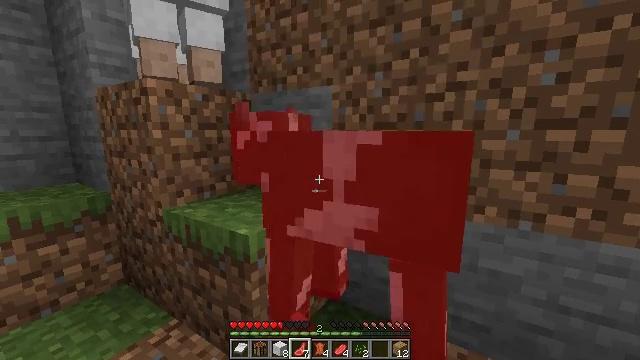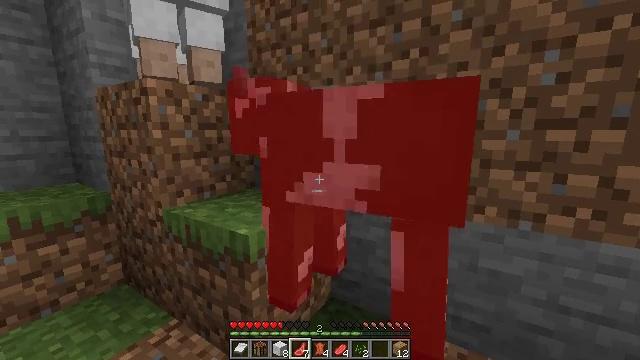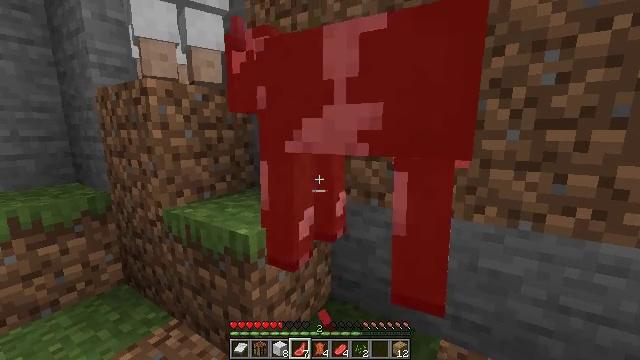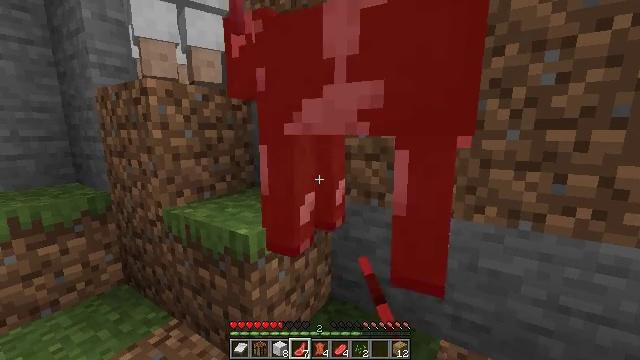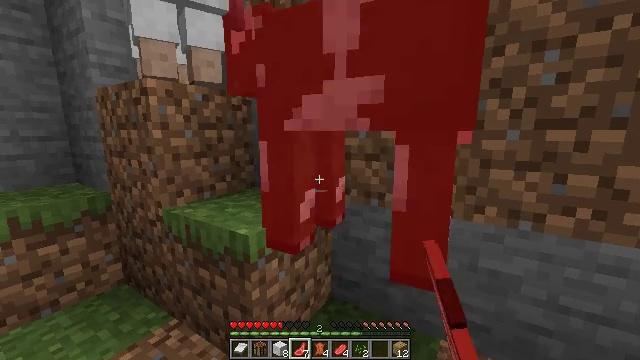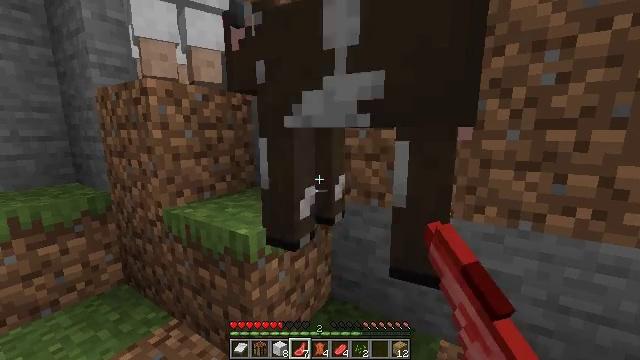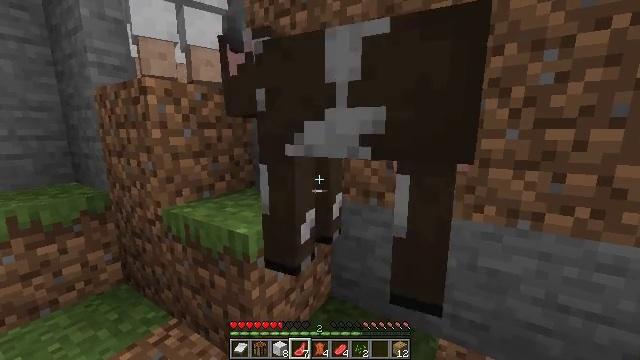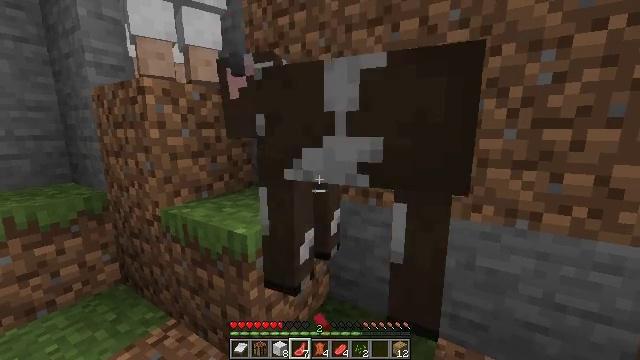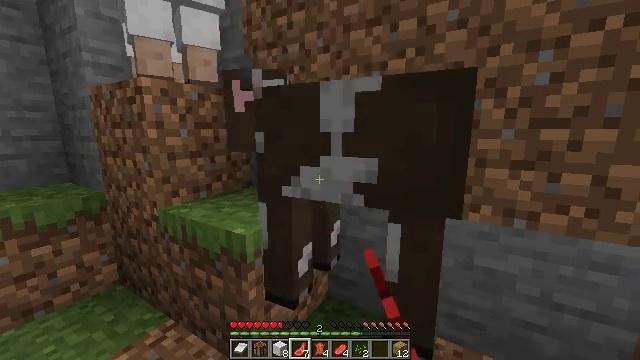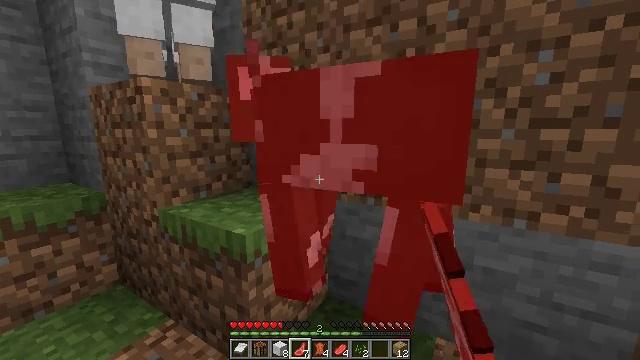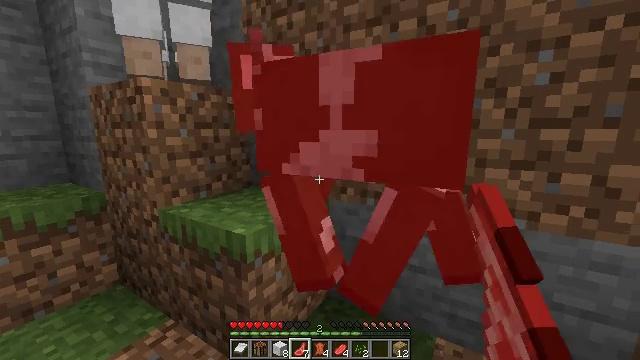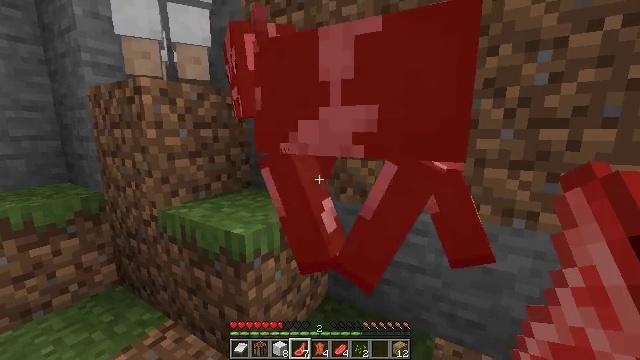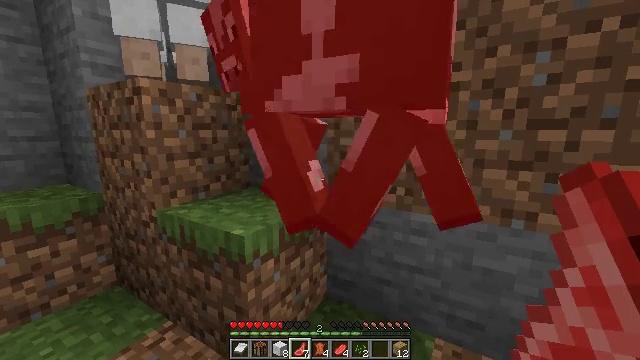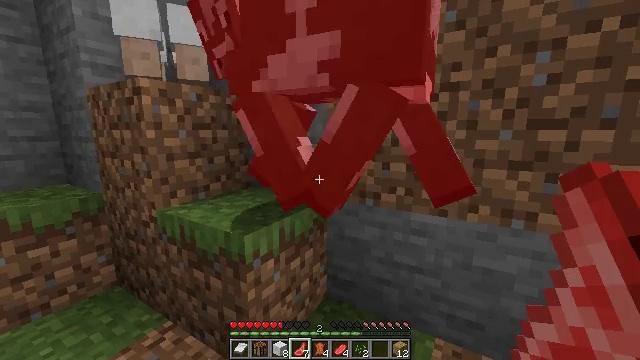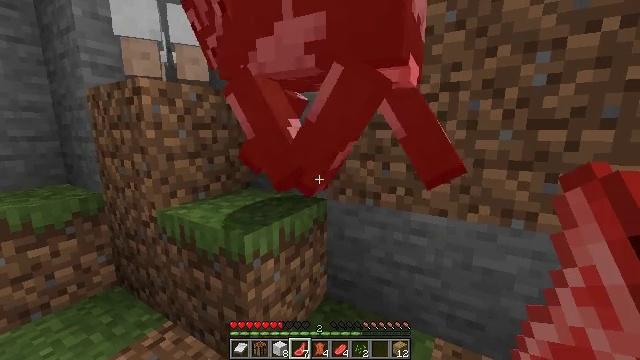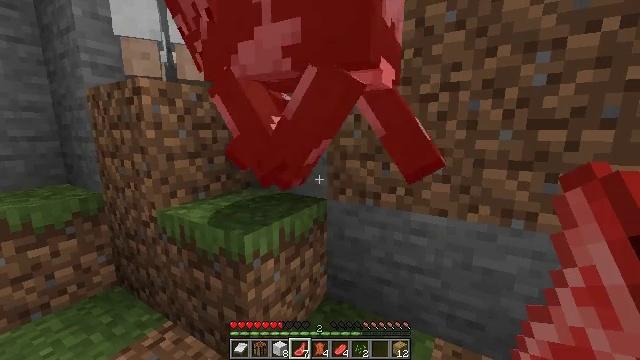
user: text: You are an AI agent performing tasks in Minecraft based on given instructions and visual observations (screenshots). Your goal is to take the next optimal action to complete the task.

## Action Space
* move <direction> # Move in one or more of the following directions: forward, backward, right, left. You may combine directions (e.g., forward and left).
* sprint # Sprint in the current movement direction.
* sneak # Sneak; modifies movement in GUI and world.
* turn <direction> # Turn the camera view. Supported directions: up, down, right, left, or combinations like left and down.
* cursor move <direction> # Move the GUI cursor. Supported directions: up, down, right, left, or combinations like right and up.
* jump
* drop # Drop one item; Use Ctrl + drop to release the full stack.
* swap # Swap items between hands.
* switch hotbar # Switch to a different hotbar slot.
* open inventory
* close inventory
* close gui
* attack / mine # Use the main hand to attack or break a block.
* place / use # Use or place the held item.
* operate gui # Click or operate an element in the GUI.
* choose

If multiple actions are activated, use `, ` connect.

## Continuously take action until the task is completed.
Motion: motion action
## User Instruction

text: Hunt animals.
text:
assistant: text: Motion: attack / mine
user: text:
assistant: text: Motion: attack / mine
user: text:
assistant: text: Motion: no_op
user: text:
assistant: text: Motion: attack / mine
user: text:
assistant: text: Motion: attack / mine
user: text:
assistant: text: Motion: attack / mine
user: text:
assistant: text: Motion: attack / mine
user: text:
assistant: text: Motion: attack / mine
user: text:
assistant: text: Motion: attack / mine
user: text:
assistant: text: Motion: attack / mine
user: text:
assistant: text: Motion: attack / mine
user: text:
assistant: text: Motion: attack / mine
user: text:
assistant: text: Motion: attack / mine
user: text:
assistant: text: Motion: attack / mine
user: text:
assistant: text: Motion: attack / mine
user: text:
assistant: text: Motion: no_op
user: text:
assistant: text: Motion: attack / mine
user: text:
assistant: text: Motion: attack / mine
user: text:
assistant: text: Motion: attack / mine
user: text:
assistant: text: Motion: turn left and up
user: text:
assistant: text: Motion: turn left and up
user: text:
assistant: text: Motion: turn left
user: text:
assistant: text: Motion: turn left, attack / mine
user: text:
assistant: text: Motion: turn left, attack / mine
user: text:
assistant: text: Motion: turn up, attack / mine
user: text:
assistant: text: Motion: turn left and up, attack / mine
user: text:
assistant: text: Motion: turn right and up
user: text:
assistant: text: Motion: turn right and up
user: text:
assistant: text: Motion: no_op
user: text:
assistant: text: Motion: attack / mine